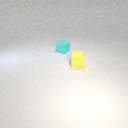
small yellow rubber cube in front of small cyan rubber cube